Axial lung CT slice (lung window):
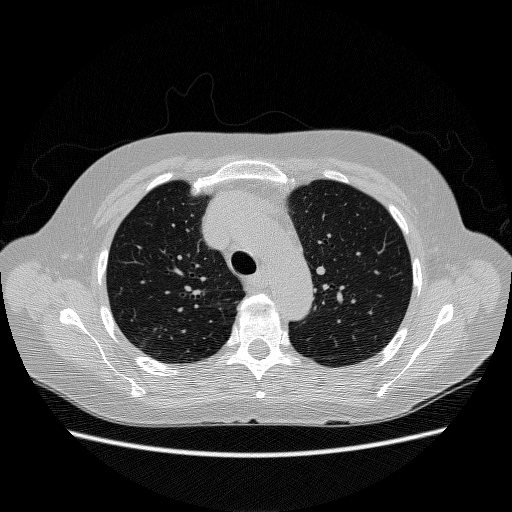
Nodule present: no